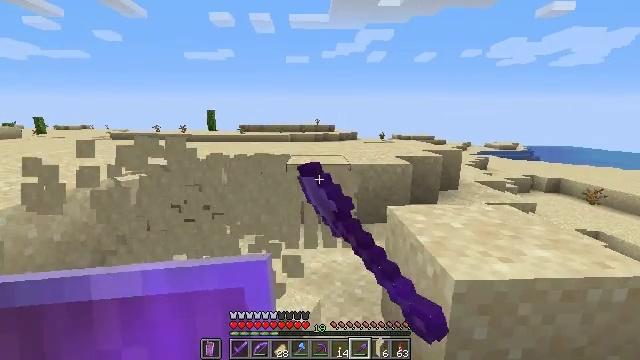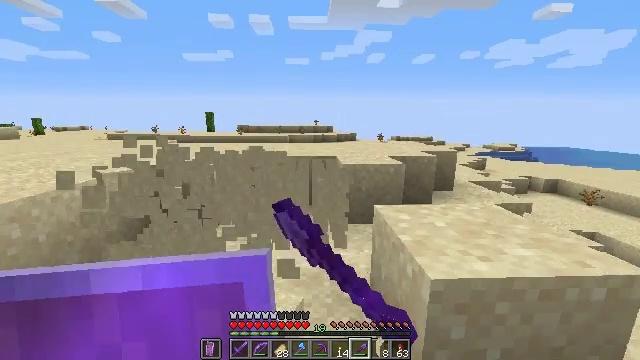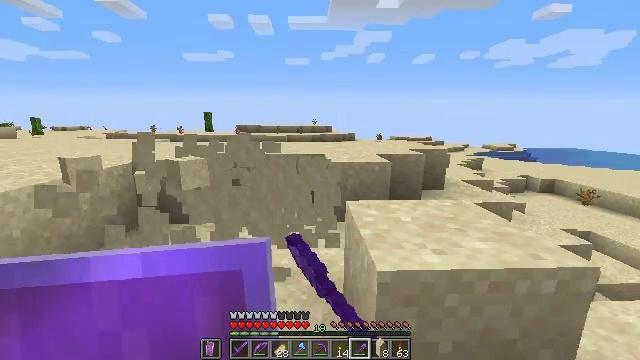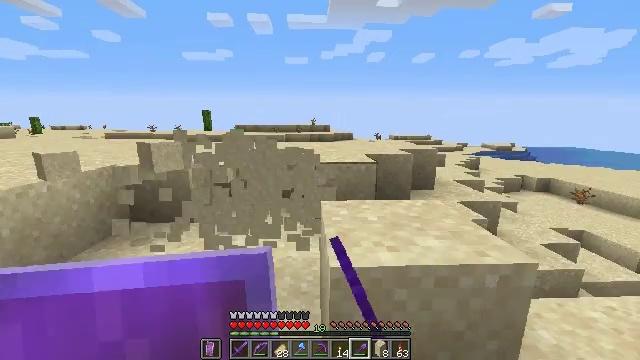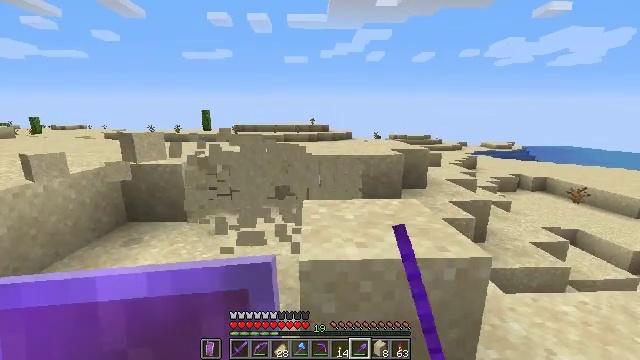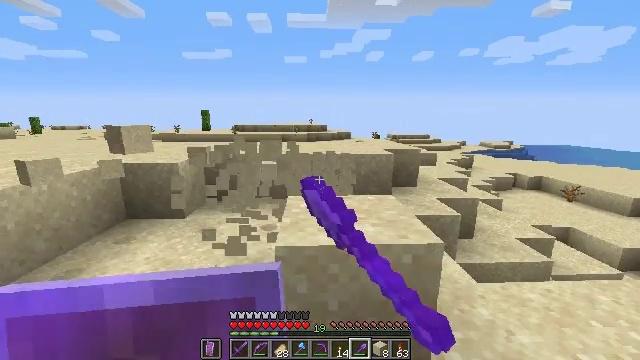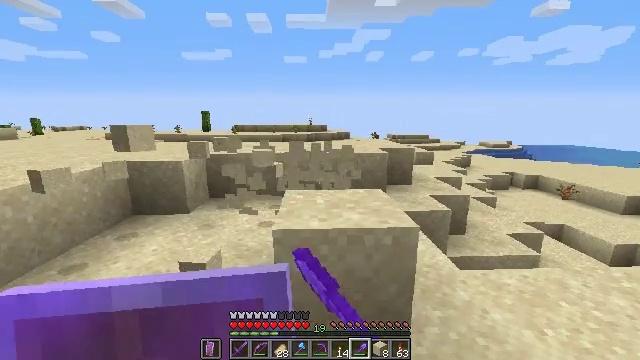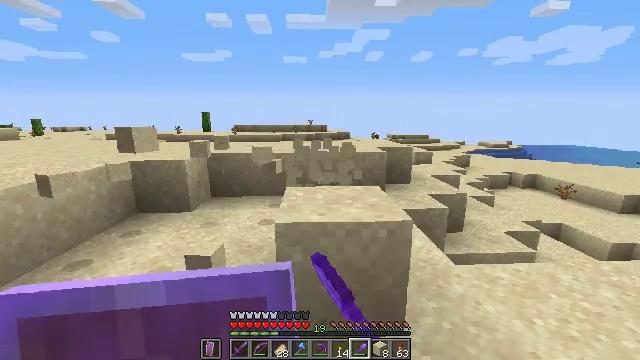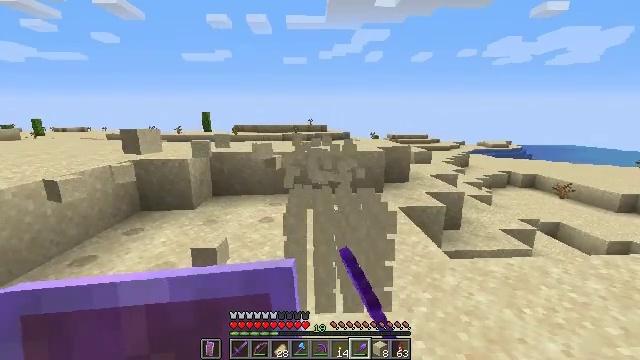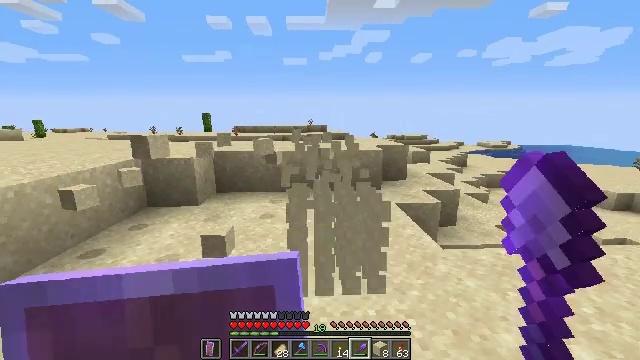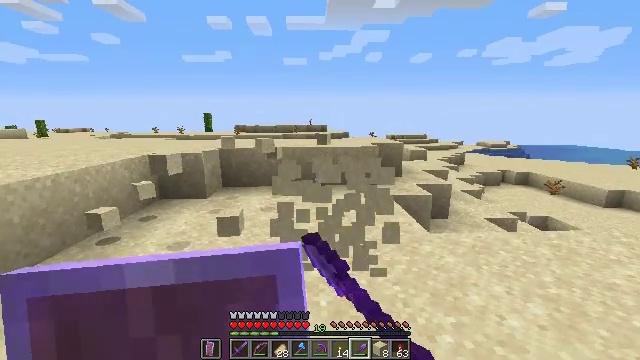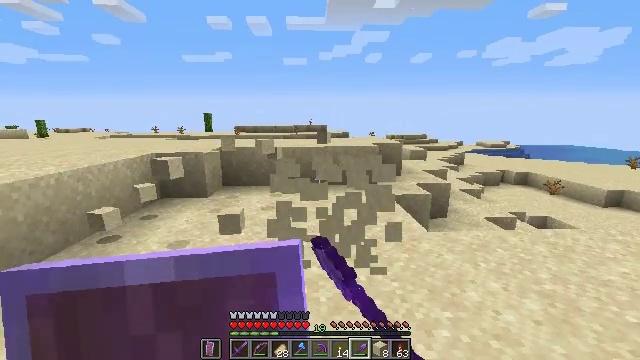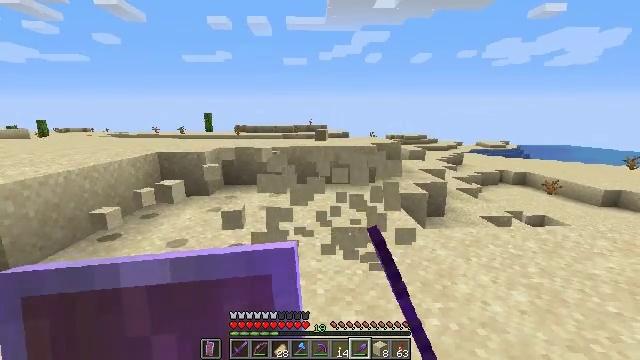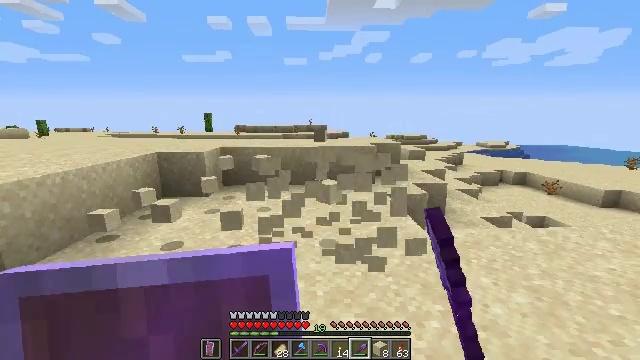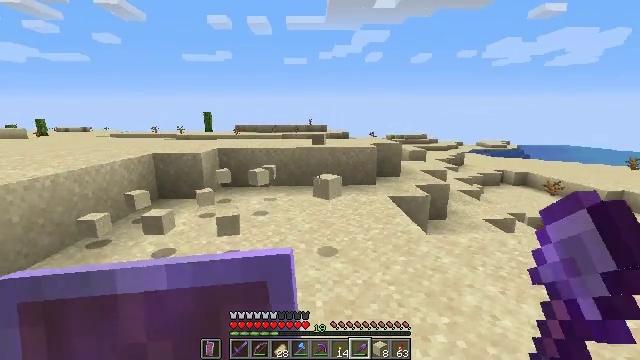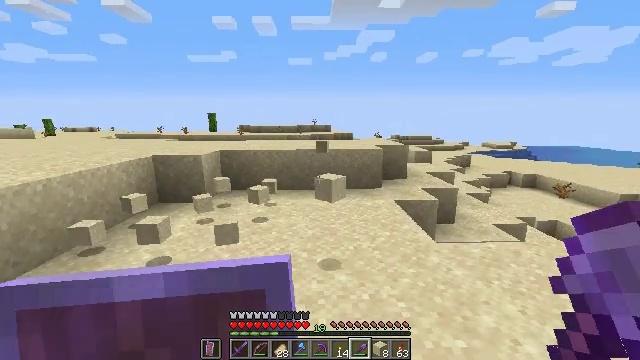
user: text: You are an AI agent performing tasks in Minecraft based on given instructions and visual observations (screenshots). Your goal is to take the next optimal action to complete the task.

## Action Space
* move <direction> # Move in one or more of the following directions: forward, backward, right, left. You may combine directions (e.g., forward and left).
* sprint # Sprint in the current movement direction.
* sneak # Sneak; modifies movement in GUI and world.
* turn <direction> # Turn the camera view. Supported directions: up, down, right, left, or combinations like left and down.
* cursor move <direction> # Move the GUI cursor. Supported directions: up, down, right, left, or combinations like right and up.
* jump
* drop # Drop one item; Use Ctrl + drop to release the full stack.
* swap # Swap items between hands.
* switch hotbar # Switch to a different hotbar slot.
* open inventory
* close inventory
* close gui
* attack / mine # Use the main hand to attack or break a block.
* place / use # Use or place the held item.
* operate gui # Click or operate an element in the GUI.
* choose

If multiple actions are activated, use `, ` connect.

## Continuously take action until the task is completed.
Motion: motion action
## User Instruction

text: Break the sand block.
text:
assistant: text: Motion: move right, attack / mine
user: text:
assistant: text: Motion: move back and move right, attack / mine
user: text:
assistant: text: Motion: move back and move right, attack / mine
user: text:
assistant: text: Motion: move back and move right, attack / mine
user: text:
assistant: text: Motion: move back, attack / mine
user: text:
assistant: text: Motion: move back, attack / mine
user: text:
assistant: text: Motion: move back, attack / mine
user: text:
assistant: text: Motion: move back, attack / mine
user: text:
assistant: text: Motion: move back, attack / mine
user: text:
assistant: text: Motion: move back, attack / mine
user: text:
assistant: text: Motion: attack / mine
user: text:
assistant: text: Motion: attack / mine
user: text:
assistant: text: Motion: move forward, attack / mine
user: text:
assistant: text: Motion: move forward, attack / mine
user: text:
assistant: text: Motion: move forward, attack / mine
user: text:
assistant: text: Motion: move forward, turn left, attack / mine
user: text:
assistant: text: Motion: move forward, attack / mine
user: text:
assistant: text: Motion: move forward, turn left
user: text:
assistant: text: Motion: move forward, turn left
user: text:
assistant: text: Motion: move forward, turn left
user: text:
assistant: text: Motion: move forward, turn left
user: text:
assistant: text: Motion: move forward, turn left
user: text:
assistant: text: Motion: move forward, turn left
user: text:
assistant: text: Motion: move forward, turn left
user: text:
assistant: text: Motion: move forward, turn left
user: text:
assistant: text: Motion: move forward
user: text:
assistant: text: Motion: move forward
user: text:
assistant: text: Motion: move forward, attack / mine
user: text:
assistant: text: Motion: move forward, attack / mine
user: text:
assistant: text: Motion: move forward and move right, turn right and down, attack / mine